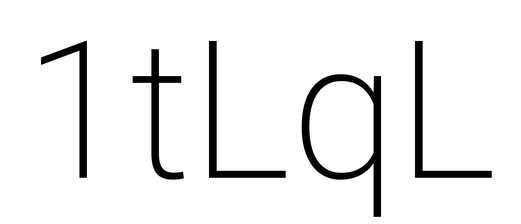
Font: Roboto_ExtraLight